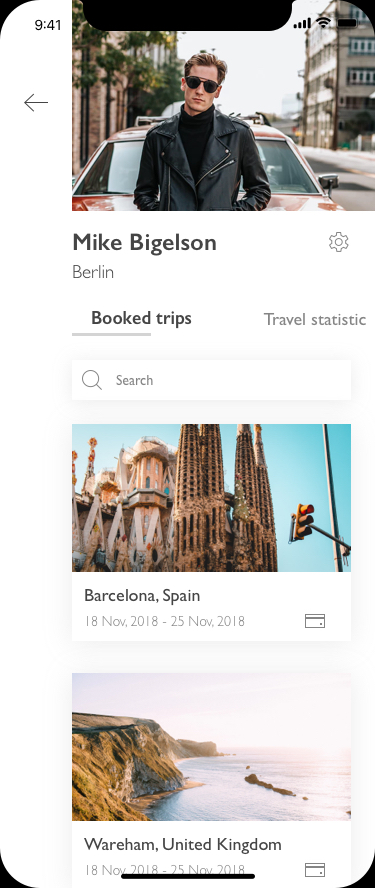
Text in this UI design:
Mike Bigelson
Berlin